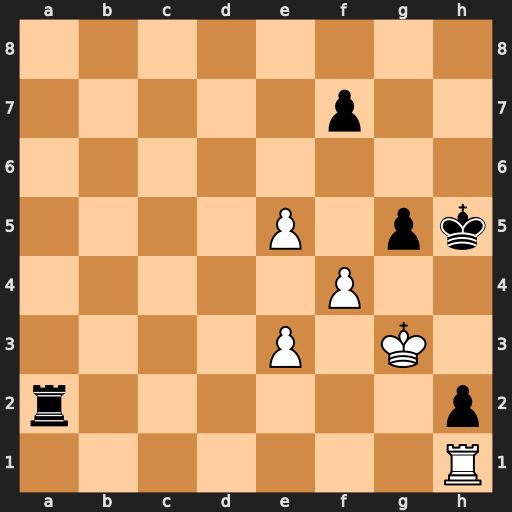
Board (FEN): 8/5p2/8/4P1pk/5P2/4P1K1/r6p/7R
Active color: w
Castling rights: -
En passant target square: -
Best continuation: f5 g4 Rxh2+ Rxh2 Kxh2